四年级 · 算术
“冰墩墩”是 2022 年北京冬奥会的吉祥物,一个纸箱装有 25 盒礼盒, 每个礼盒装了 14 个“冰墩墩”, 8 个这样的纸箱一共可以装多少个“冰墩墩”?

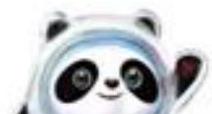
答案: 解2800 个

【分析】用每个礼盒中“冰墩墩”的数量 14 个乘 25 ，先计算出一个纸箱中装的个数，再用一个纸箱装的个数乘 8 , 即可算出 8 个这样的纸箱一共装的个数。

【详解】 $25 \times 14=350$ (个)

$350 \times 8=2800$ (个)

答： 8 个这样的纸箱一共可以装 2800 个“冰墩墩”。

【点睛】本题主要考查整数乘法的实际运用, 解题关键是先用乘法计算出一个纸箱装的个数, 再用乘法计算出 8 个纸箱一共可以装的个数。